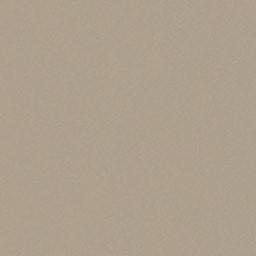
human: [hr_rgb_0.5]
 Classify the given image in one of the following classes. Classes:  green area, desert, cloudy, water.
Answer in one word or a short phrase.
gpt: desert